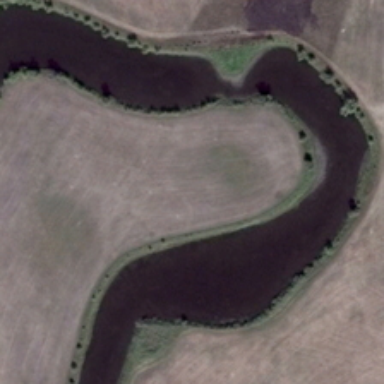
Floating on the river are some of the floating objects .